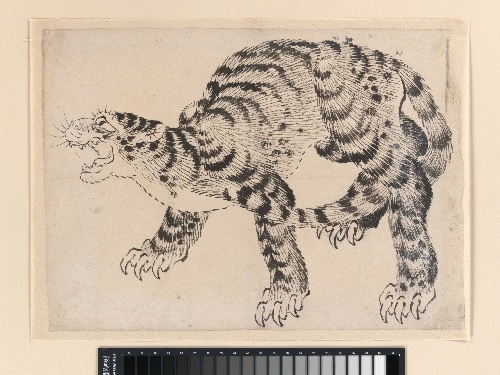
Artist: Hokusai School
Date: 19th century
Object type: Painting
Classification: Paintings
Medium: Unmounted painting; india ink on paper
Culture: Japan
Period: Edo period (1615–1868)
Dimensions: 9 7/8 x 13 3/4 in. (25.1 x 34.9 cm)
Department: Asian Art
Credit line: Fletcher Fund, 1938
Accession year: 1938
Repository: Metropolitan Museum of Art, New York, NY
Tags: Tigers